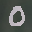
Label: 0